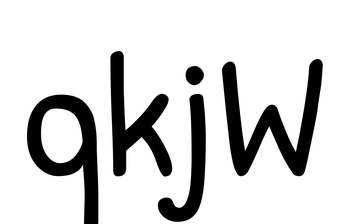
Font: PatrickHand-Regular